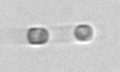
Label: Skeletonema